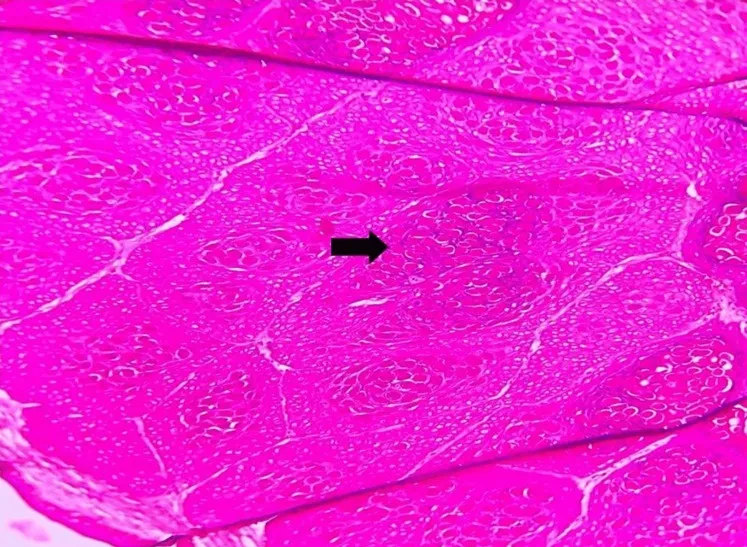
Photomicrograph showing the acanthotic epithelium with eosinophilic inclusions (black arrow) (hematoxylin and eosin (H&E), 10x).
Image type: pathology (h&e)